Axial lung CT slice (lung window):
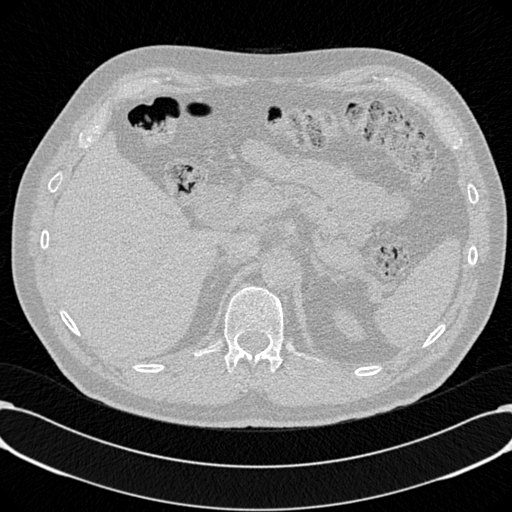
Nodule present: no